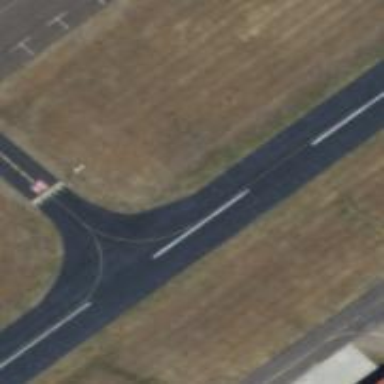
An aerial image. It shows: View of taxiway at the airport.